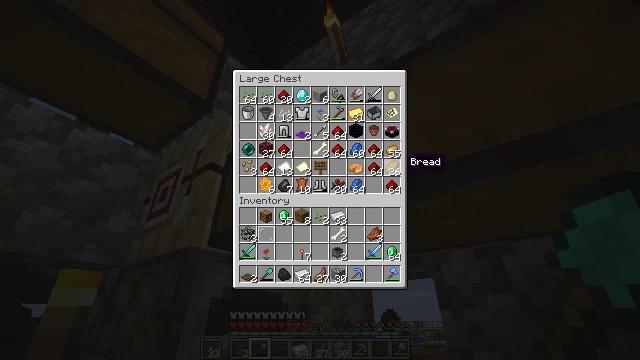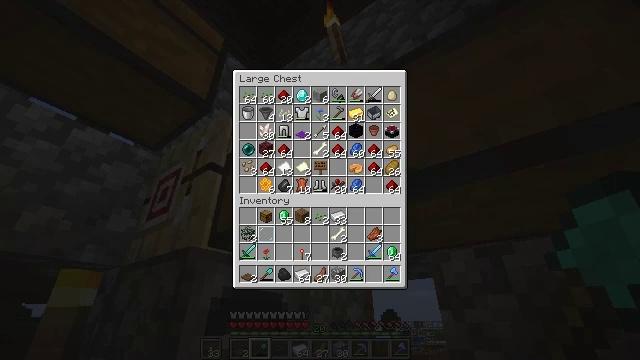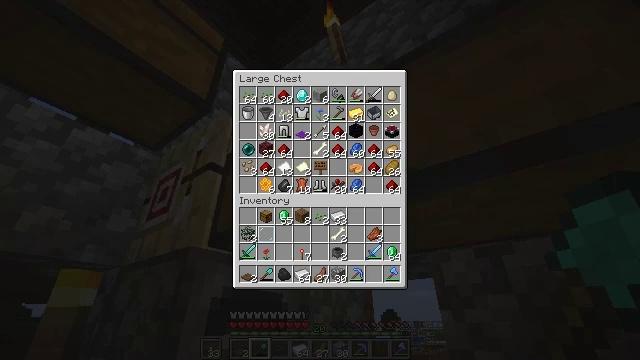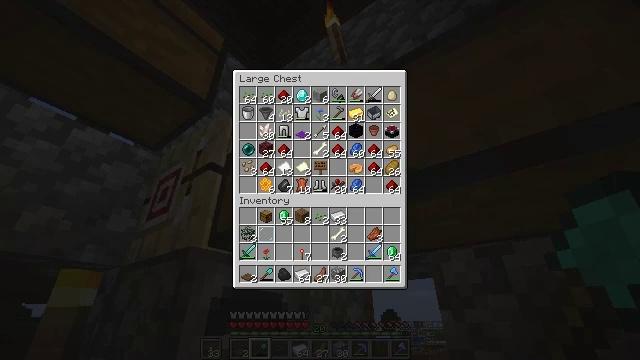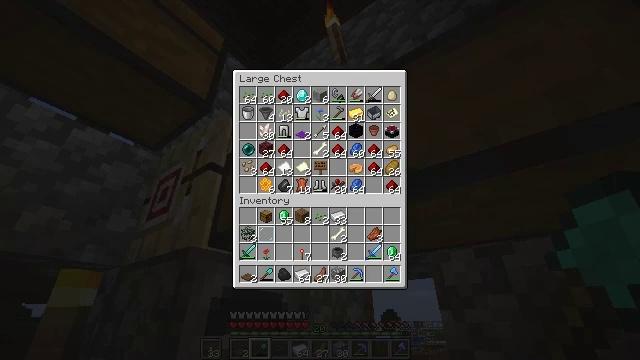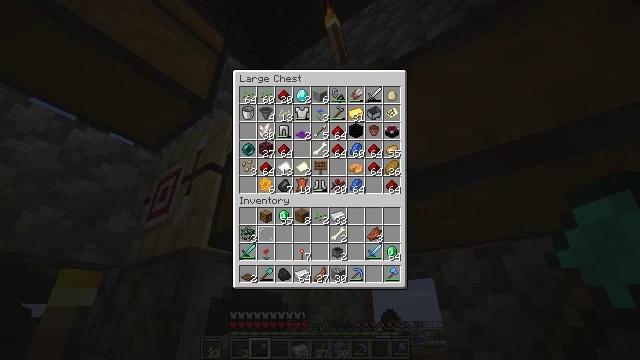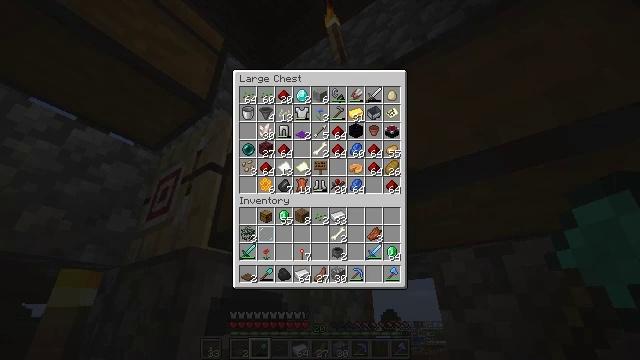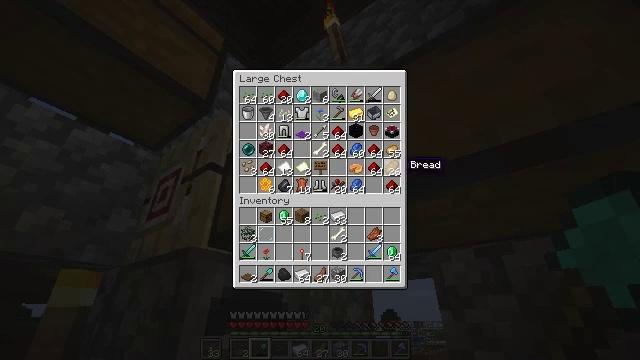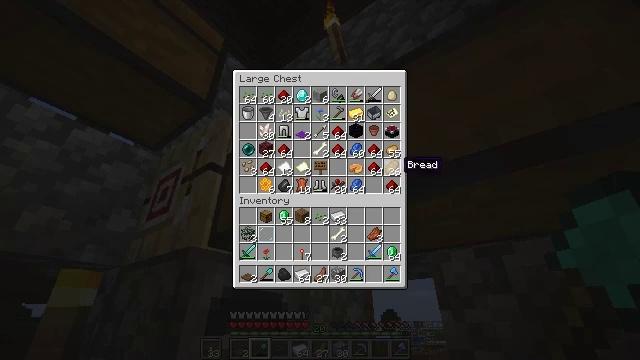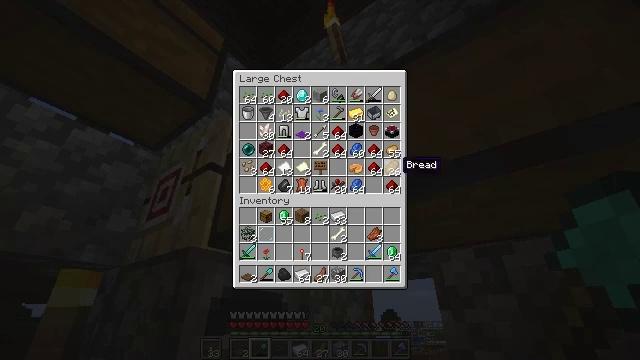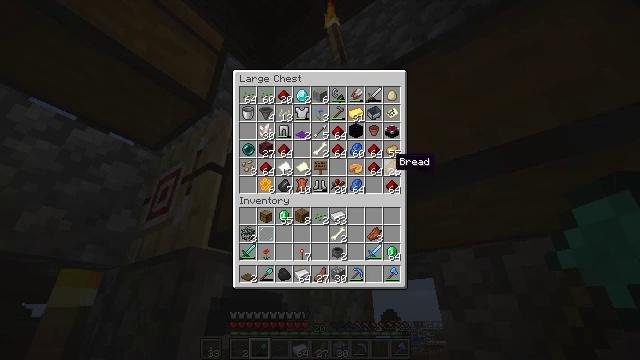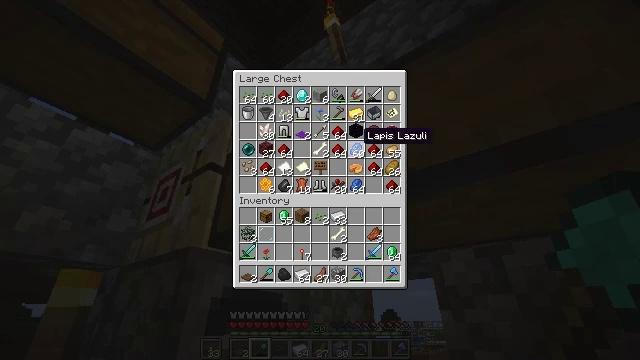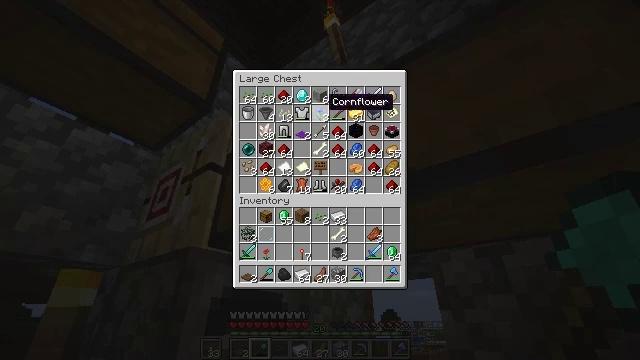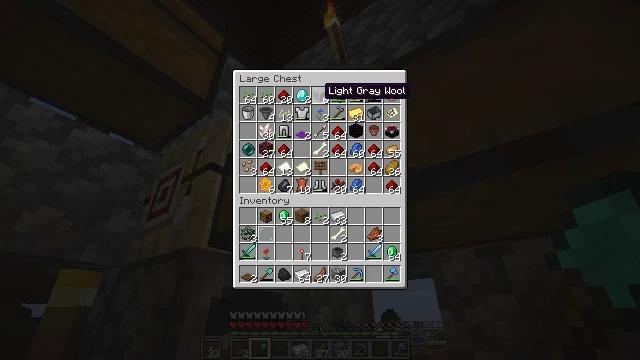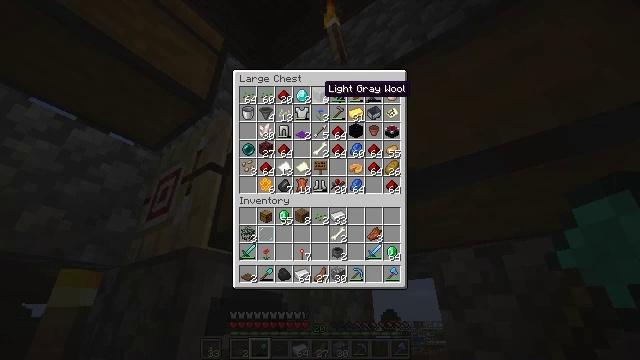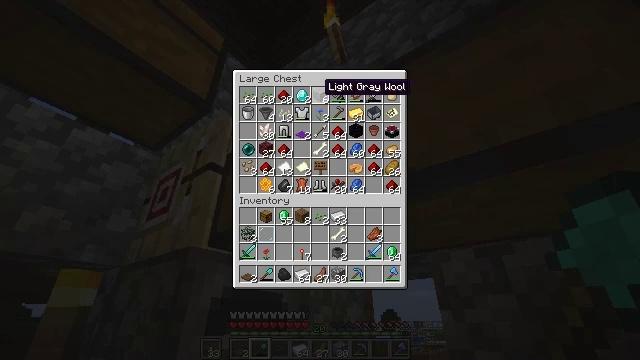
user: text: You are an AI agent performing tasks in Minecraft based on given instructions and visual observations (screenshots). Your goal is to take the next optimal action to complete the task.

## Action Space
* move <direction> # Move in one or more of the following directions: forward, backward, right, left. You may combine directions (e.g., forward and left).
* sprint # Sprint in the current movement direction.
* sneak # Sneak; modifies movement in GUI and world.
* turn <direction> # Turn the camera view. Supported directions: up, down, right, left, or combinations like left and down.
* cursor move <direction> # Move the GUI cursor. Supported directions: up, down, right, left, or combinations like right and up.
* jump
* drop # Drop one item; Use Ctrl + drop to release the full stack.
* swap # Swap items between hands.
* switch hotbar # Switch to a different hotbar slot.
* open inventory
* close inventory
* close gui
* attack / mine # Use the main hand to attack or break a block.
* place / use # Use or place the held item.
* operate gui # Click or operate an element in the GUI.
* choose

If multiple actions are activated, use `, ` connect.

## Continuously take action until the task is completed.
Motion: motion action
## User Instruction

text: Obtain a light gray carpet from the crafting table.
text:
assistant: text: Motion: no_op
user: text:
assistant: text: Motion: no_op
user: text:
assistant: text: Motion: no_op
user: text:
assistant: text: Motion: no_op
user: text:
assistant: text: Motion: no_op
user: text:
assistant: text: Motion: no_op
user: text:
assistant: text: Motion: no_op
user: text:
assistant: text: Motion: no_op
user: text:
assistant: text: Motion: no_op
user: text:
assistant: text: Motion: no_op
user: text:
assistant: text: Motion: cursor move left and up
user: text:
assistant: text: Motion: sneak, cursor move left and up
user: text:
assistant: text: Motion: sneak, cursor move up
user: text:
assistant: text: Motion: sneak
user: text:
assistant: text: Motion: sneak
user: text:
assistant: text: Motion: sneak
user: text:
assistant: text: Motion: sneak
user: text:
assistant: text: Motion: sneak
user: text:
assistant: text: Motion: sneak
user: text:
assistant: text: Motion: sneak
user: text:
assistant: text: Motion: sneak
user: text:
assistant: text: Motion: sneak
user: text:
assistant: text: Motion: sneak
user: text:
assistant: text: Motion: sneak
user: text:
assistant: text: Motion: sneak
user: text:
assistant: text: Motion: sneak
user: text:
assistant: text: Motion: sneak
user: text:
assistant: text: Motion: sneak
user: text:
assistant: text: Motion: sneak
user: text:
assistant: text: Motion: sneak